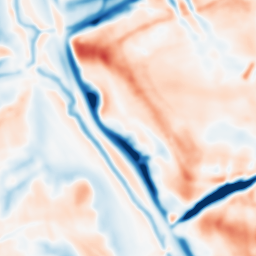
Category: multiscale
Decomposition family: dog_multiscale
Decomposition parameters: sigma_ratio: 1.4
n_scales: 5
base_sigma: 2
Upsampling method: sinc_blackman
Upsampling parameters: scale: 4
kernel_size: 16
Upsampling scale: 4